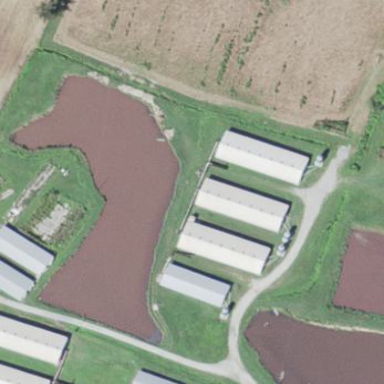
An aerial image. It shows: Farmyard area.